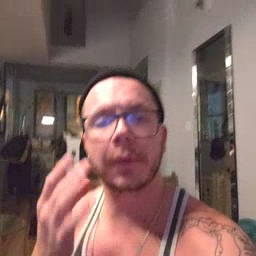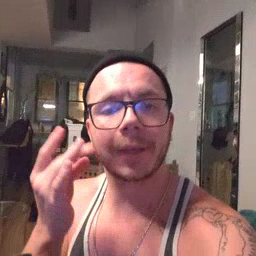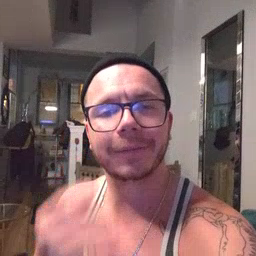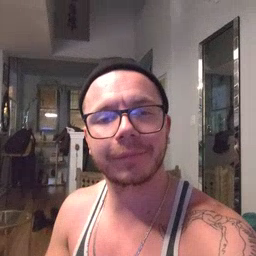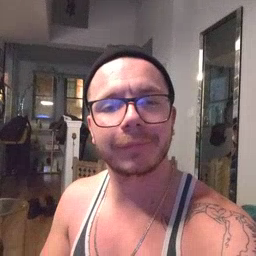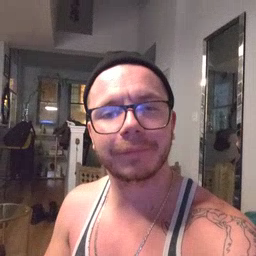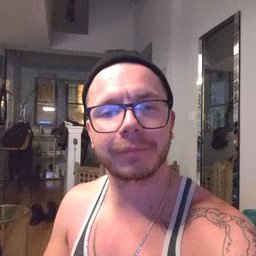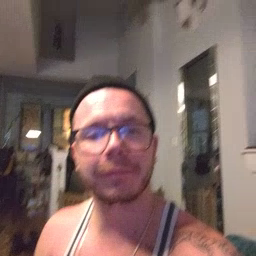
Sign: kitty